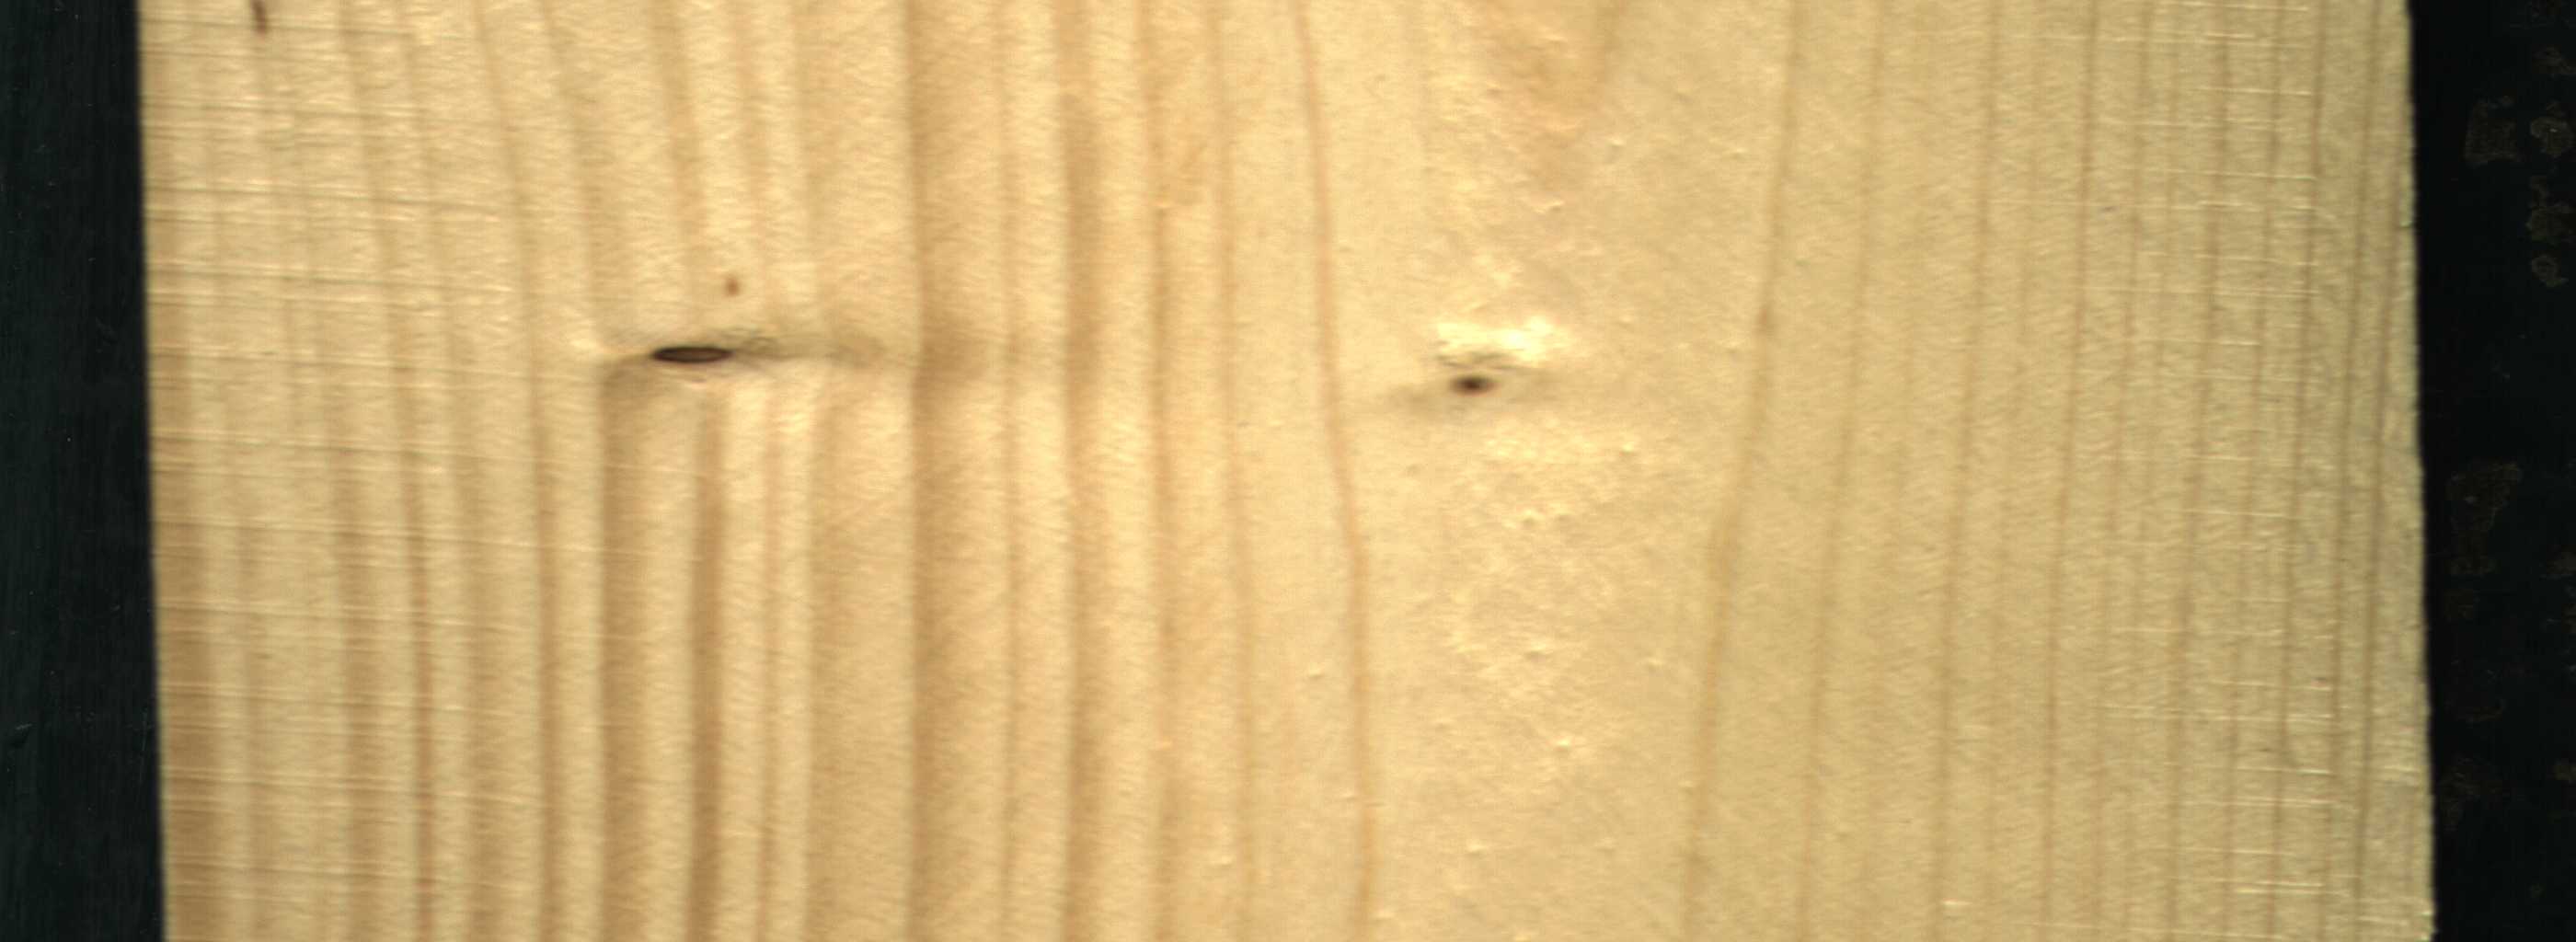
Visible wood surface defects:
Dead_Knot
Dead_Knot